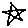
Label: star